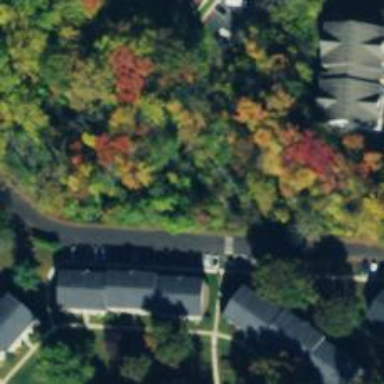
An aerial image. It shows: Neighborhood.